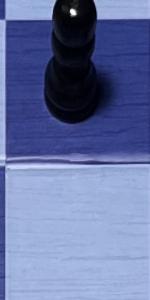
Label: Empty